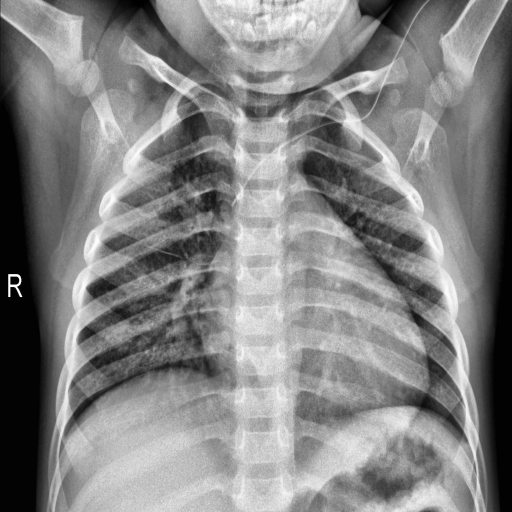
Finding: NORMAL